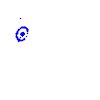
Particle: kaon